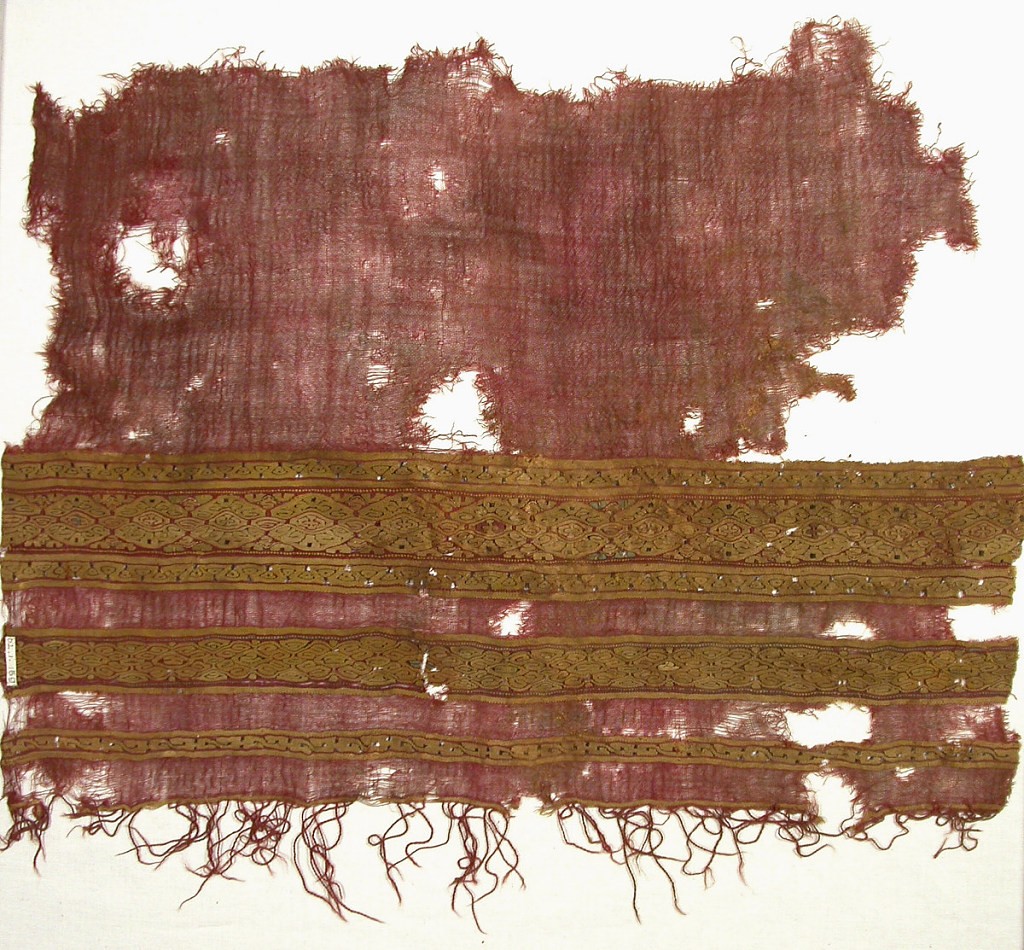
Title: Fragment
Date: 10th–12th century
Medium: wool, linen Technique: plain weave and tapestry
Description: Three bands at one end of a fabric. Selvage at each side. Fringe.